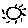
Label: sun